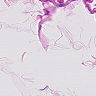
Metastatic tissue present: no